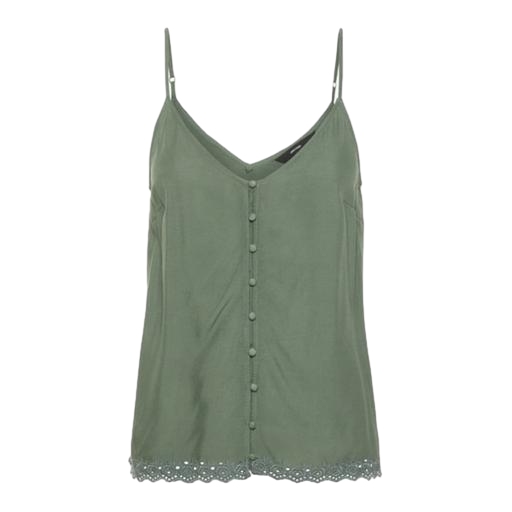
moss green tank top, green polly tank, green women's cami, white background